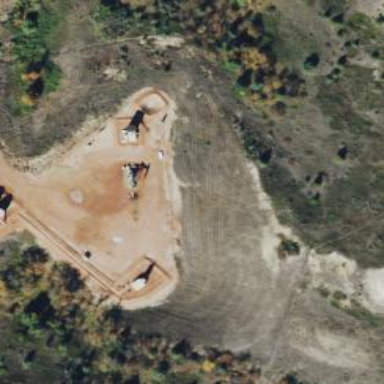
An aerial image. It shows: Petroleum well that is man-made.